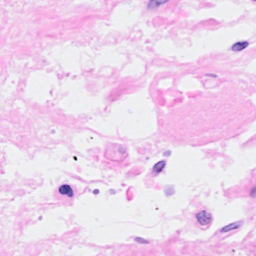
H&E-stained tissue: Breast